Question: I'm using Texlipse to edit some LaTeX files, so it is very helpful to have the line wrap functionality. The one (the only one I found) I'm using now is <URL>. However, the line numbers do not show correctly with this plugin.

How can I fix it?
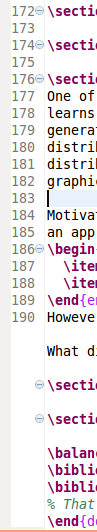
Answer: Unfortunately the Word-Wrap plugin has this problem, as is stated at the bottom of the page you link to. There is no way around it.
This plug-in is only a quick hack to switch on the word wrap functionality of the text box widget that the Eclipse editors are build on top of, not a solid solution to the problem. Eclipse is not good with texts that need word wrap.